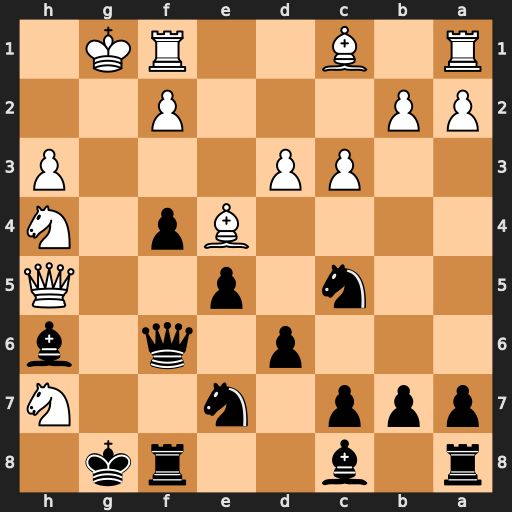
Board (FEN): r1b2rk1/ppp1n2N/3p1q1b/2n1p2Q/4Bp1N/2PP3P/PP3P2/R1B2RK1
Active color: b
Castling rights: -
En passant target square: -
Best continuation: Qg7+ Kh2 Nxe4 Rg1 Ng3